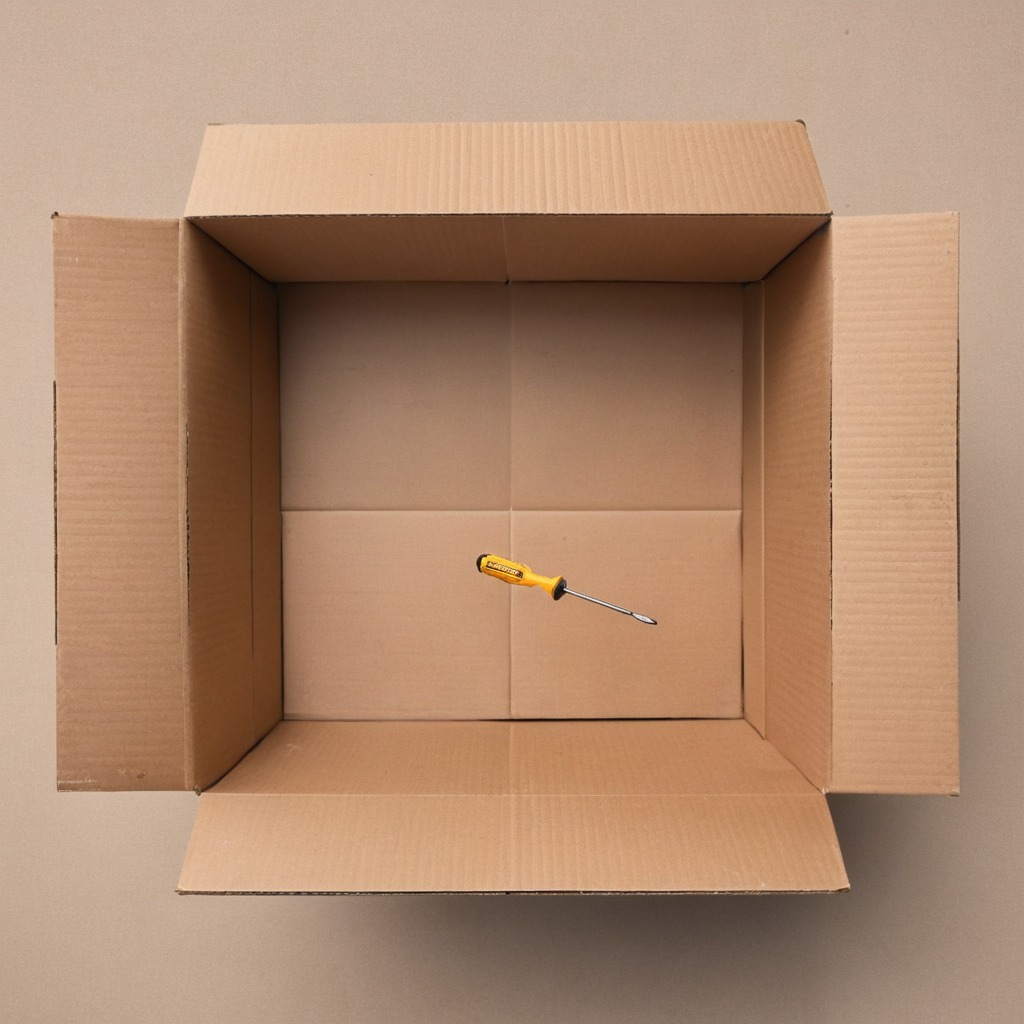
A screwdriver is lying on a cardboard box surface in an outdoor workshop during daytime bright natural light soft shadows slightly creased but